Question: I am using PHPStorm IDE and in the meanwhile I also use HTML comments for the ending tags.
I use Reformat Code by 'cmd+alt+L' keys a lot. I am aware that the Code Style in Preference will change the code style when using Reformat Code. However, it seems that I cannot change the HTML comments which are in the same line as HTML ending tags from going to the next line when I use Reformat Code feature which is annoying.
How can I change that to have the HTML comments inline with HTML ending tags when using Reformat Code feature?

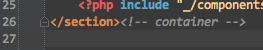
Answer: AFAIK there is no such option.
<URL> -- star/vote/comment to get notified on progress.